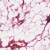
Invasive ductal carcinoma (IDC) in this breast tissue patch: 0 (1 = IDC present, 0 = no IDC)